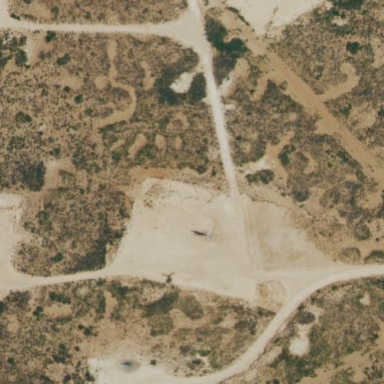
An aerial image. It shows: Wellsite with natural sand surroundings.